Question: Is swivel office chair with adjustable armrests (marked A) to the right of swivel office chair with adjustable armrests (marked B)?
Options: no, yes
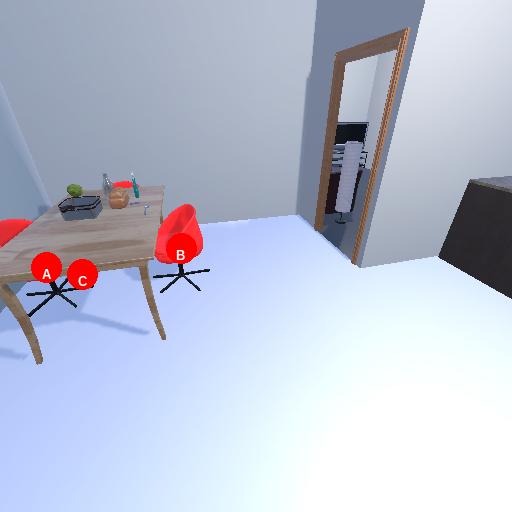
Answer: no